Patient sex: M
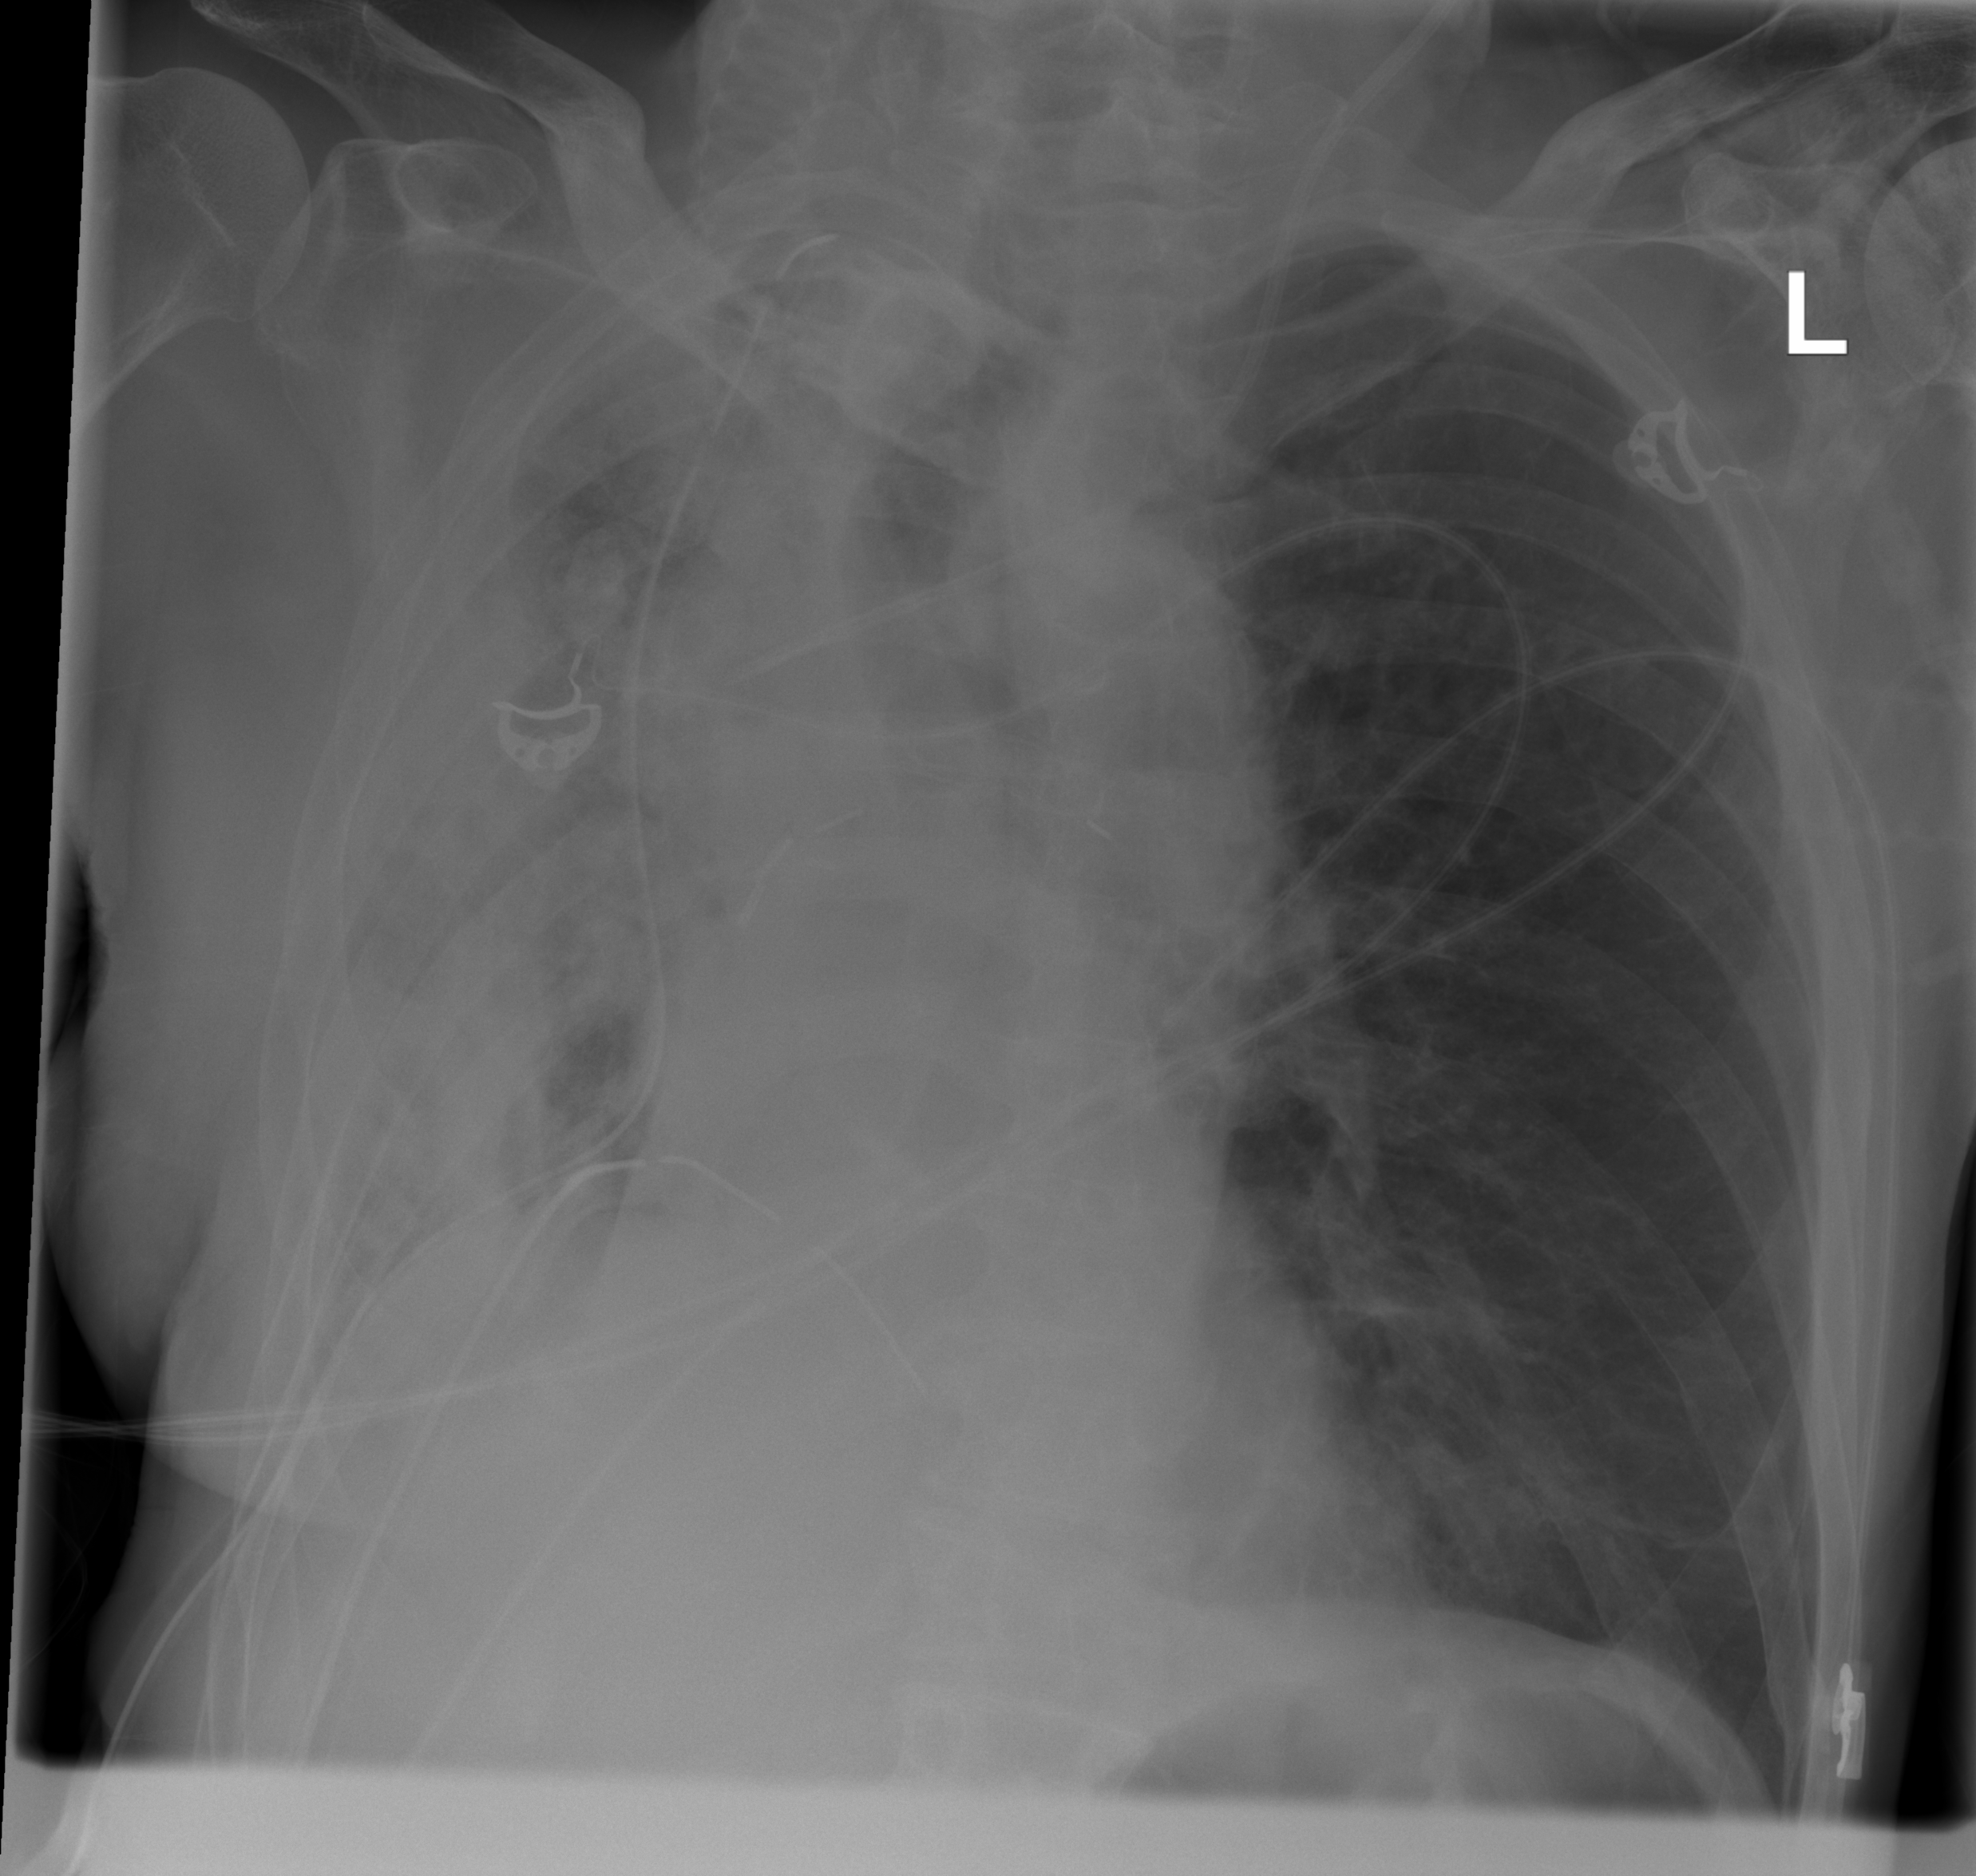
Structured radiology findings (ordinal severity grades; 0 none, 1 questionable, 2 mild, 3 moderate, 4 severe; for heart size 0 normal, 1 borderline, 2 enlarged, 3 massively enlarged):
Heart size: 2
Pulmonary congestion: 0
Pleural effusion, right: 2
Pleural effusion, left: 0
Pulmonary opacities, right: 1
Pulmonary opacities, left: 2
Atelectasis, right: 2
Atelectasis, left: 0